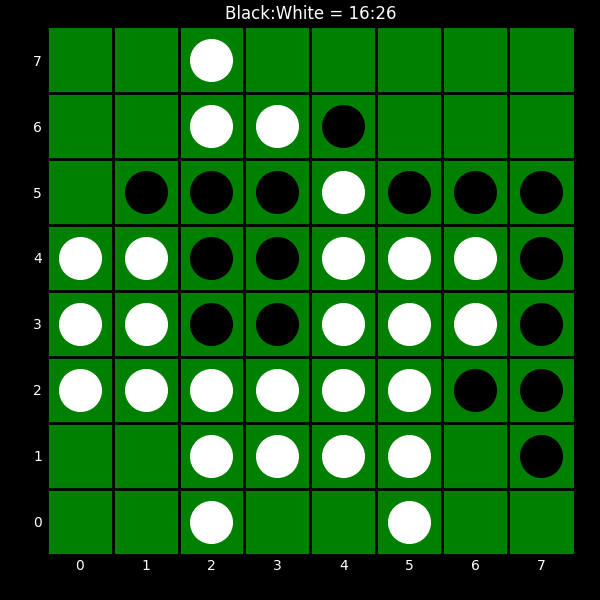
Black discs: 16
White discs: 26